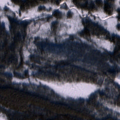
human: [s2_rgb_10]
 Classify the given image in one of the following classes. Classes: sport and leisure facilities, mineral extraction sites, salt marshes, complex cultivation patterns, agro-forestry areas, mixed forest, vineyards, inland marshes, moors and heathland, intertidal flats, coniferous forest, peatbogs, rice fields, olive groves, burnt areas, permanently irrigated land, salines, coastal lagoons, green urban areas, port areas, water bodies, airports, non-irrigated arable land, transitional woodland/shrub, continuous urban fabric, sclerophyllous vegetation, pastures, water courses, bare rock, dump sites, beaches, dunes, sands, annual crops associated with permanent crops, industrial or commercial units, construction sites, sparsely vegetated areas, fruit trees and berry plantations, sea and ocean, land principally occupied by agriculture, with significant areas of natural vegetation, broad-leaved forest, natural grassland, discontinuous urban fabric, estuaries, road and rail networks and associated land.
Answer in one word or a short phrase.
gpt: coniferous forest, mixed forest, transitional woodland/shrub, water bodies